Question: Having searched a whole lot of similair posts, workarounds, I decided to make my own post.
'''
Compilation Error
Description: An error occurred during the compilation of a resource required to service this request. Please review the following specific error details and modify your source code appropriately.
Compiler Error Message: CS0433:
The type
'Microsoft.Reporting.WebForms.ReportViewer'
exists in both
'c:\Program Files\Microsoft SQL Server\MSRS10_50.MSSQLSERVER\Reporting Services
eportmanager\Bin\ReportingServicesWebUserInterface.dll'
and
'c:\WINDOWSssembly\GAC_MSIL\Microsoft.ReportViewer.WebForms\9.0.0.0__b03f5f7f11d50a3a\Microsoft.ReportViewer.WebForms.dll'
'''
Most similair posts have as a problem that their 2 conflicting DLLs have a version 8.0.0.0 and 9.0.0.0, or so. Or that they reside in the TEMPORARY folder. I do not think that my problem can be solved similairly with such posts.
On our ReportServer there exists a Report.aspx, which renders a report. I want to replace this file with my own, to modify the page layout, like so:
'''
<%@ Page Language="C#" AutoEventWireup="true" CodeBehind="Report.aspx.cs" Inherits="WebApplication._Default" %>
<%@ Register
Assembly="Microsoft.ReportViewer.WebForms, Version=9.0.0.0, Culture=neutral, PublicKeyToken=b03f5f7f11d50a3a"
Namespace="Microsoft.Reporting.WebForms"
TagPrefix="rsweb" %>
<!DOCTYPE>
<html>
<head runat="server"></head>
<body>
<div>
<form id="reportform" runat="server">
<div>
<rsweb:ReportViewer
ID='ReportViewerRoot'
runat='server'
ProcessingMode='Remote'
Height='100%'
Width='100%'
AsyncRendering='False'
SizeToReportContent='True'
/>
</div>
</form>
</div>
</body>
</html>
'''
This requires a reference to MS.ReportViewer.WebForms.DLL
My Project.csproj file has this:
'''
<Reference Include="Microsoft.ReportViewer.WebForms, Version=9.0.0.0, Culture=neutral, PublicKeyToken=b03f5f7f11d50a3a, processorArchitecture=MSIL" />
'''
I was not able to uninstall any DLLs in C:\WINDOWS, because it said it was required for other applications.

I have also tried to modify web.config, adding some dependentAssemnly, but not sure what would be useful (It was useful for version differences mentioned above).
Further I have these lines in web.config:
'''
<compilation defaultLanguage="c#" debug="false" tempDirectory="C:\Program Files\Microsoft SQL Server\MSRS10_50.MSSQLSERVER\Reporting Services\RSTempFiles">
<assemblies>
<clear />
<add assembly="ReportingServicesWebServer" />
</assemblies>
</compilation>
'''
Thank you for your input.
I am looking forward to receiving your suggestions.
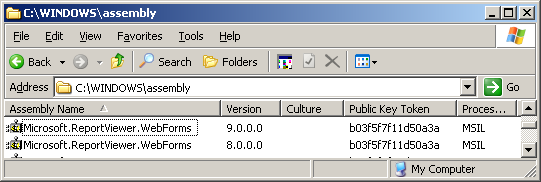
Answer: The satisfying solution!
When inserting a ReportViewer object in the aspx, the DLL reference is automatically added (and points to the ). I need this reference (Couldn't succeed manually referencing to GAC DLLs), then I remove the ReportViewer in the aspx. Also, I add the reference to the conflicting DLL . This moves the problem (error output from post) to VS, in stead of only on the SSRS Server.
When adding a new ReportViewer() I will get the error in VS.
The solution is as follows: give the none-required DLL an alias (without actually using it in code). This will tell the compiler that this DLL is not to be used when using WebForms. See picture

Report.aspx
'''
<%@ Page Language="C#" AutoEventWireup="true" CodeBehind="Report.aspx.cs" Inherits="MyWebApplication._Default" %>
<!DOCTYPE>
<html>
<head runat="server">
<title></title>
</head>
<body>
<div>
<div style="background-color:Red;width:100px;height:100px;">Hoi</div>
</div>
<form id="formID" runat="server">
test
</form>
<div>haha</div>
</body>
</html>
'''
Report.aspx.cs
'''
public partial class _Default : System.Web.UI.Page
{
ReportViewer ReportViewerRoot;
protected void Page_Load(object sender, EventArgs e)
{
AddRV();
}
public void AddRV()
{
ReportViewerRoot = new ReportViewer()
formID.Controls.Add(ReportViewerRoot);
SetReportViewer();
SetServerReport();
}
public void SetReportViewer()
{
ReportViewerRoot.ID = "ReportViewerRoot";
ReportViewerRoot.ProcessingMode = ProcessingMode.Remote;
}
private void SetServerReport()
{
ServerReport serverReport = ReportViewerRoot.ServerReport;
// Set the report server URL and report path
serverReport.ReportServerUrl = new Uri("http://localhost/reportserver");
serverReport.ReportPath = Request.QueryString["ItemPath"];
serverReport.Refresh();
}
}
'''
Reference source: <URL>